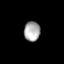
Tissue: skin
Cell type: Fibroblasts
Senescence score: 0.8482
Nuclear area (px): 311
Mean DAPI intensity: 169.074